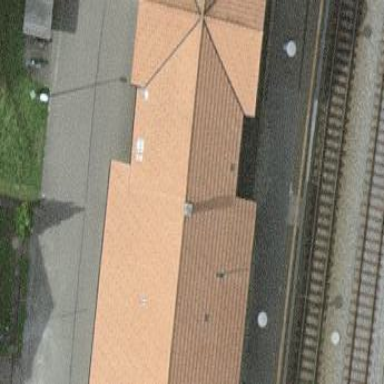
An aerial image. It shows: Train station building.